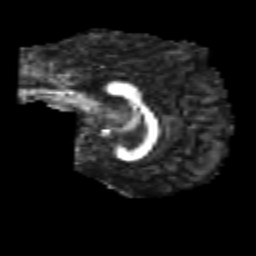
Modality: FA
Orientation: sagittal
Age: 29
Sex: male
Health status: healthy